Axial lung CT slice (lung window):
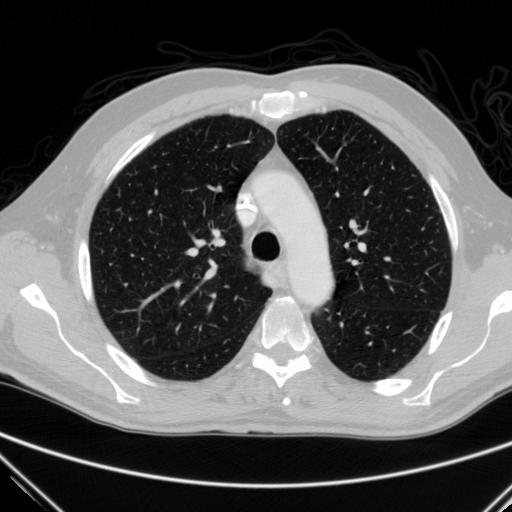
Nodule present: no